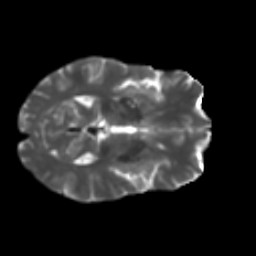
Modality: T2w
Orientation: axial
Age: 60
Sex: male
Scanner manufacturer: ge
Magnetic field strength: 3 T
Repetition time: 7.8 s
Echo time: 0.061 s